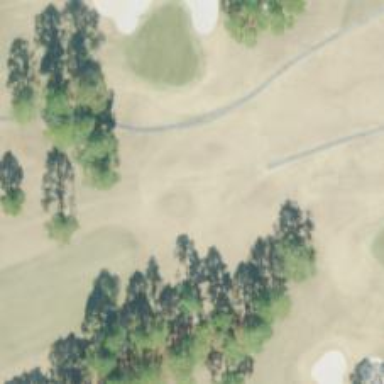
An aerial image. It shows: Golf tee on grassy land.